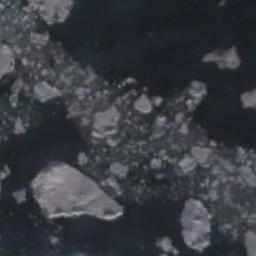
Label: sea_ice